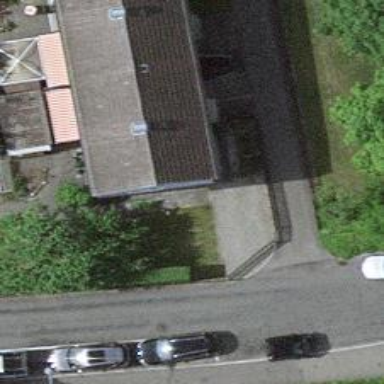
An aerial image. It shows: Gabled roofed apartment building with grey roof.